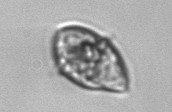
Label: Gyrodinium